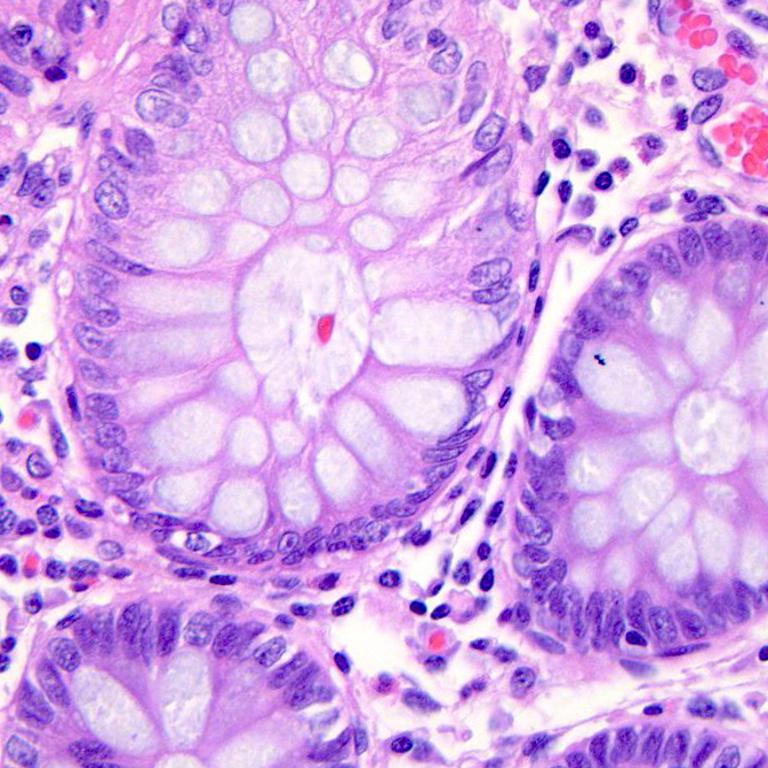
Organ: colon
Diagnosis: benign